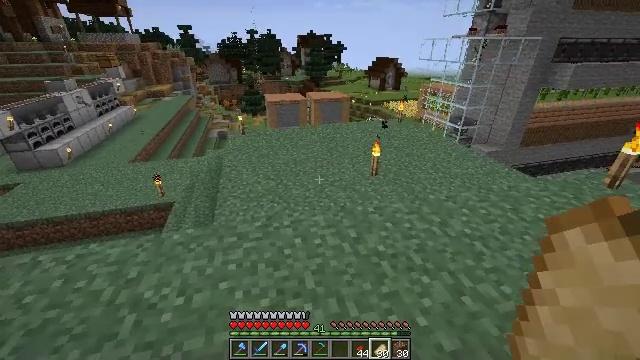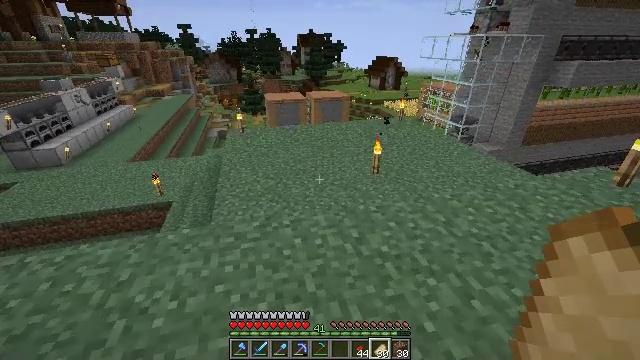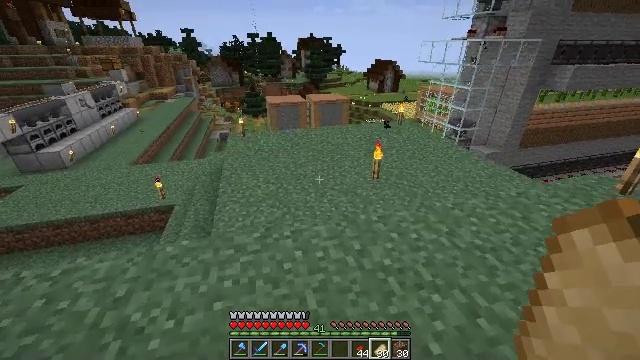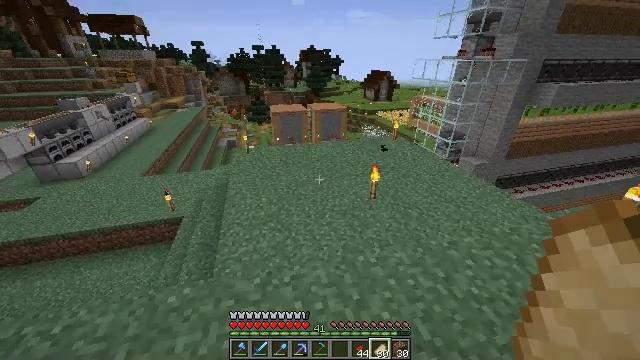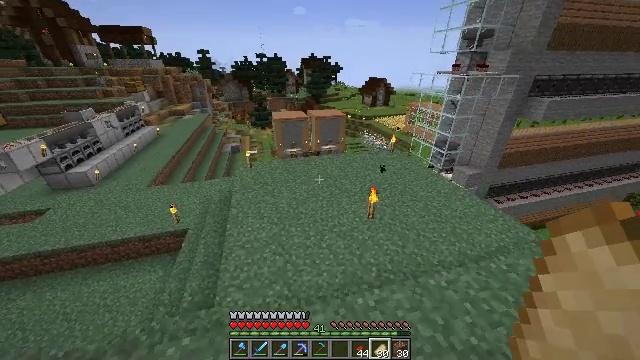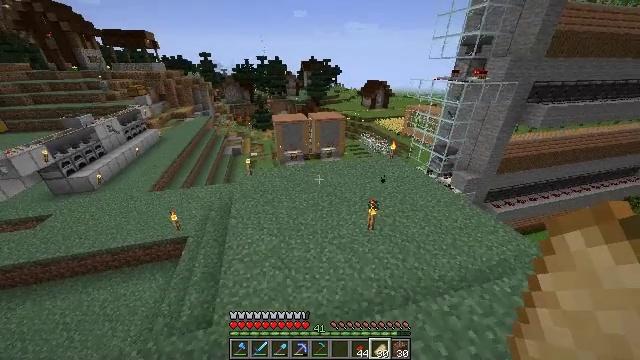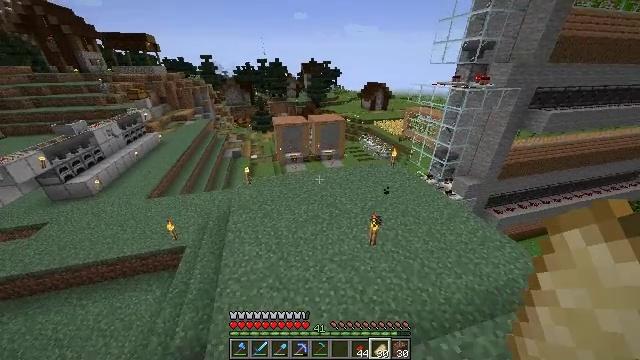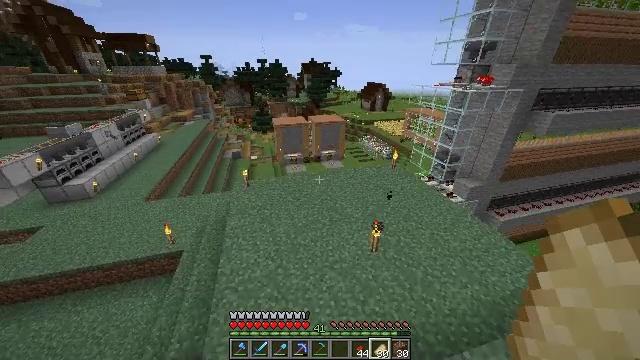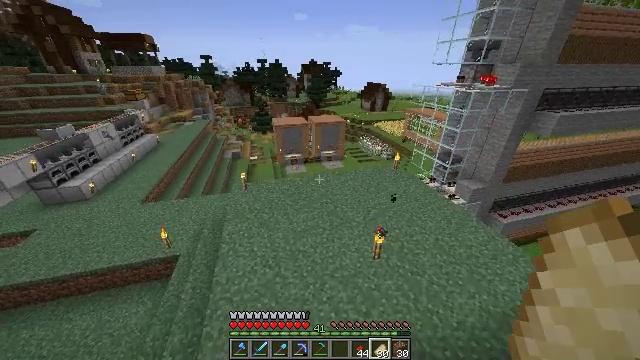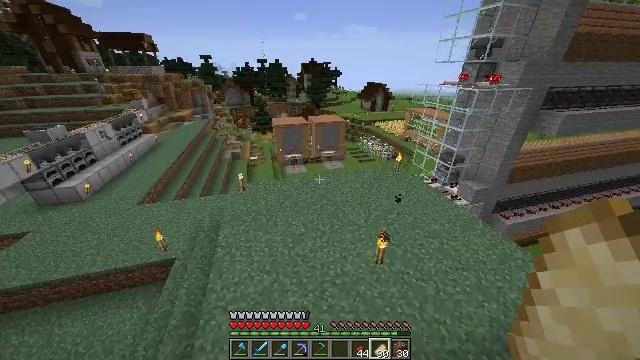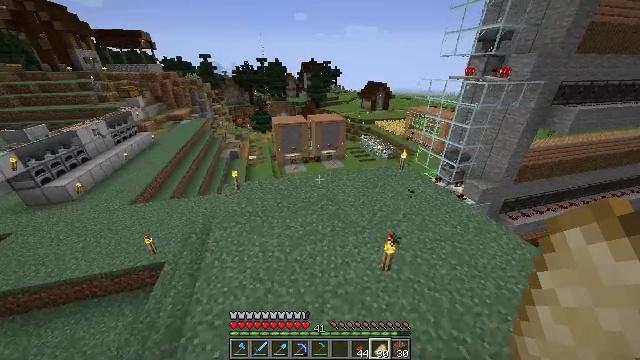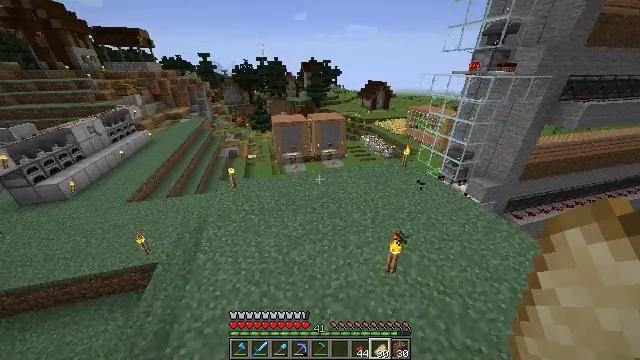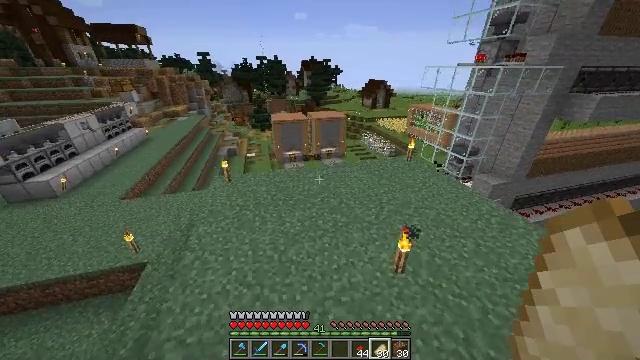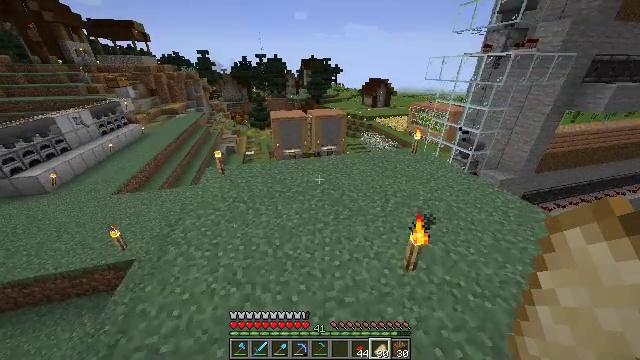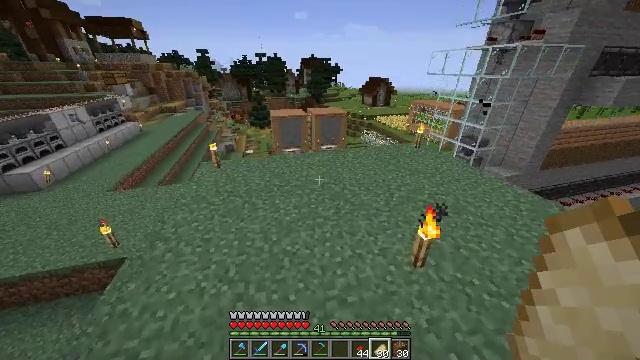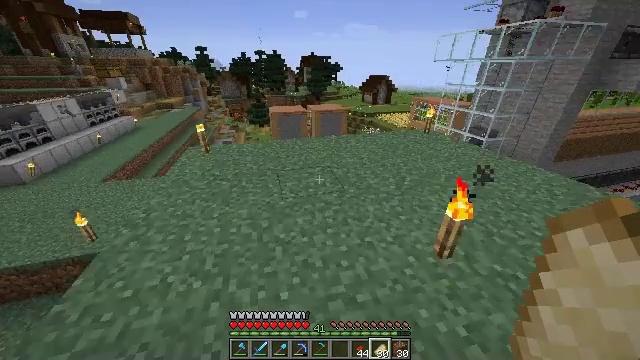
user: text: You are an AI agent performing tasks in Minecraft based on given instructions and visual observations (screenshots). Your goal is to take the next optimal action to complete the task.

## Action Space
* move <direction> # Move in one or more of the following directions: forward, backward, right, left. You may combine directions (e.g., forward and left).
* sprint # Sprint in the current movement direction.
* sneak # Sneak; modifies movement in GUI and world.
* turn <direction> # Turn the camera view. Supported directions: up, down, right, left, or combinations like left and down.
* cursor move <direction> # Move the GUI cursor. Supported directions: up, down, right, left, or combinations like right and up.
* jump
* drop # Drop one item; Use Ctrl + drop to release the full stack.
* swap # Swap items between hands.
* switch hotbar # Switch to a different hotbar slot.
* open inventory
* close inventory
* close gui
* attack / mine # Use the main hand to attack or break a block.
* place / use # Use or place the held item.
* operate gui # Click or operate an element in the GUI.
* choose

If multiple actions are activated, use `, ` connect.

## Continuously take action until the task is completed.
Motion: motion action
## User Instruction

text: Reclaim the cartography table for later use.
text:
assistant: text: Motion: move forward, sprint, jump
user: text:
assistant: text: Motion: move forward, sprint, jump
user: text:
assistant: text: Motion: move forward, sprint, jump
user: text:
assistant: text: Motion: move forward, sprint, jump
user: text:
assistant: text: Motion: move forward, jump
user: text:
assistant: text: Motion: move forward, jump
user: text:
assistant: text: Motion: move forward, jump
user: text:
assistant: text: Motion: move forward, jump
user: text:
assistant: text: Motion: move forward, jump
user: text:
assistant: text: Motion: move forward, jump
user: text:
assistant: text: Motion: move forward, jump
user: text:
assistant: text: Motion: move forward, jump
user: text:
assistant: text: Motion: move forward, jump
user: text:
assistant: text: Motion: move forward, sprint, jump
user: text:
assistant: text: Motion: move forward, sprint, jump
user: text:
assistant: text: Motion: move forward, sprint, jump
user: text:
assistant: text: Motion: move forward, sprint, jump
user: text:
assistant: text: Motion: move forward, jump
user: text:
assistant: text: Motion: move forward, jump
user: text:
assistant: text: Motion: move forward, jump
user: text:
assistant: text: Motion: move forward, jump
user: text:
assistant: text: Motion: move forward, turn right
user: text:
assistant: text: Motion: turn right and down
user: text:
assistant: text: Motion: turn right and down
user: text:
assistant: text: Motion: turn right
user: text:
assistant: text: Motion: turn right and up
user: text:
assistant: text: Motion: turn right and up
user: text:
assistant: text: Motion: turn right and up
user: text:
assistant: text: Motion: move right, turn up
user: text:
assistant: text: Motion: move right, turn left and up